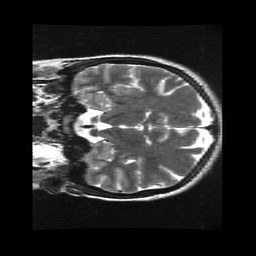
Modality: T2w
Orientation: coronal
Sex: female
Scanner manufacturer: ge
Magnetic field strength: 3 T
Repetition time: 5 s
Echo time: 0.1022 s